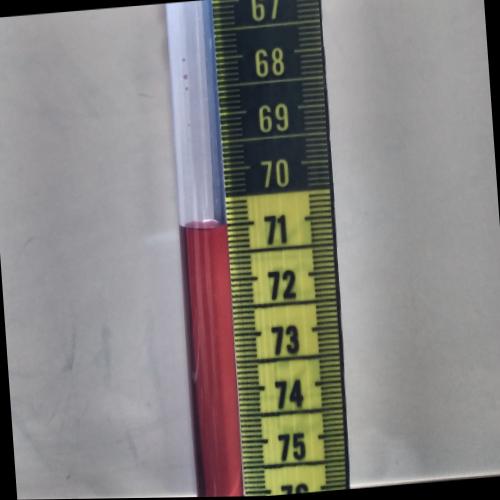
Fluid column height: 71.0 cm